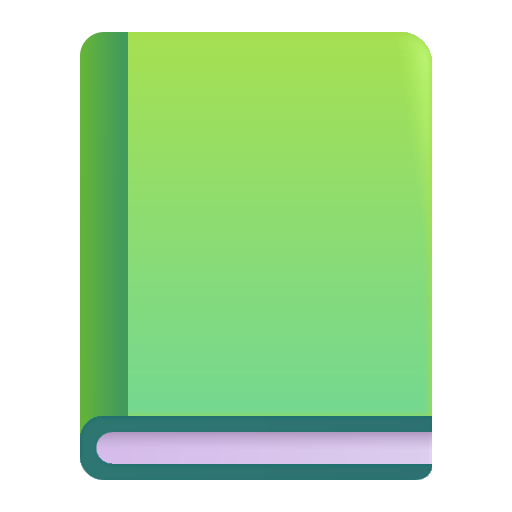
green book color